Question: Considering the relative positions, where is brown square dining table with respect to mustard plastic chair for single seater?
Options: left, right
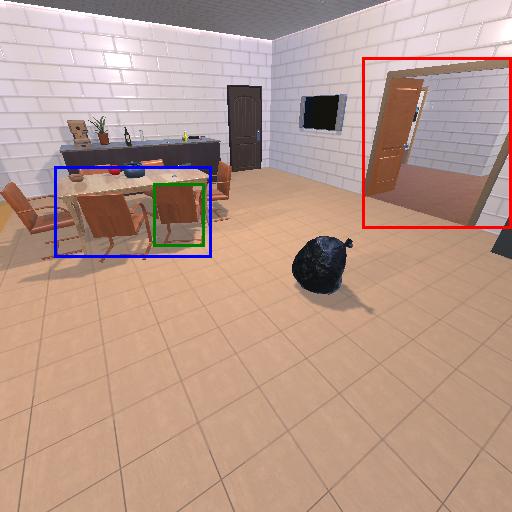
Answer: left